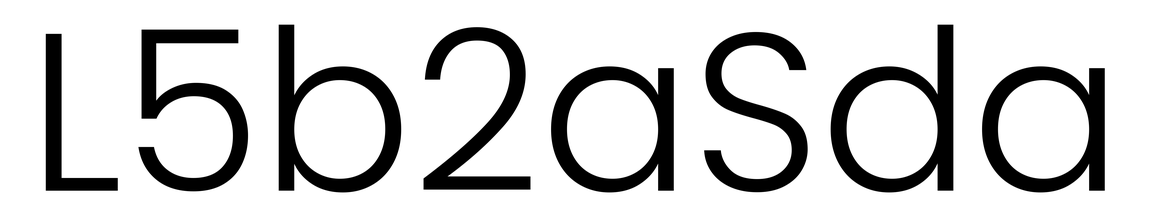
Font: Poppins-Light